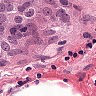
Metastatic tissue present: yes